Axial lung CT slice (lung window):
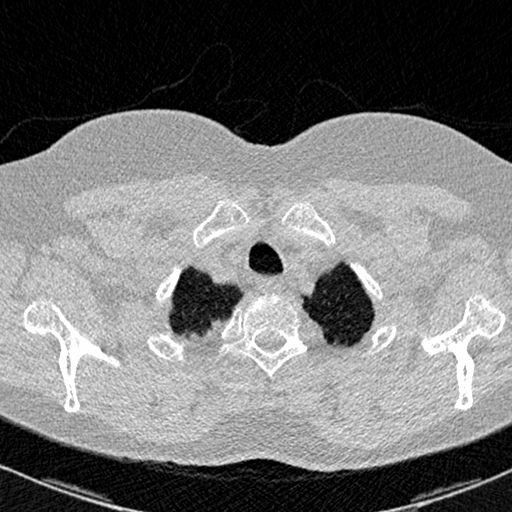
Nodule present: no